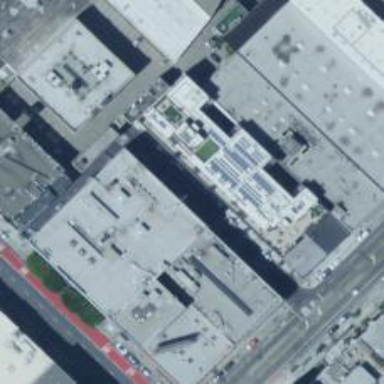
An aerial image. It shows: Building.